【题型】填空题　【知识点】平面几何　【难度】easy
如图, $\angle ACB=\angle BDC=Rt\angle$, 我们知道图中两个直角三角形不一定会相似。请你添加一个条件, 使这两个直角三角形一定相似, 你认为该添加的一个条件是\_\_\_\_\_\_。

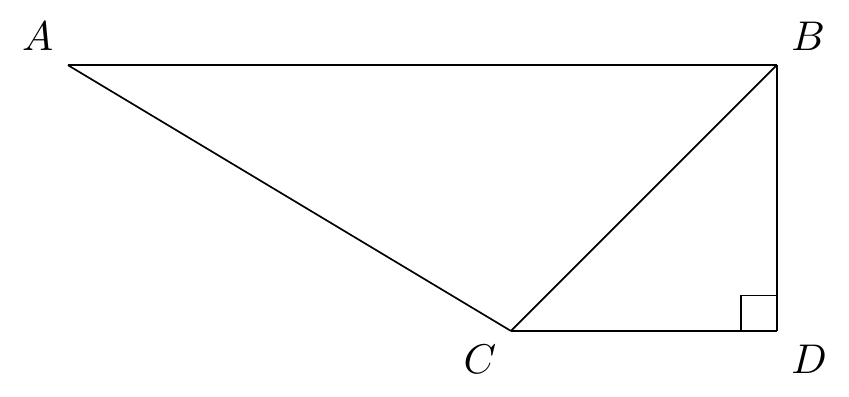
【解答】
解：添加 $\angle A=\angle CBD$

$\because \angle A=\angle CBD$, $\angle ACB=\angle BDC=Rt\angle$

$\therefore \triangle ACB \sim \triangle BDC$

故答案为：$\angle A=\angle CBD$(答案不唯一)